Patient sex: F
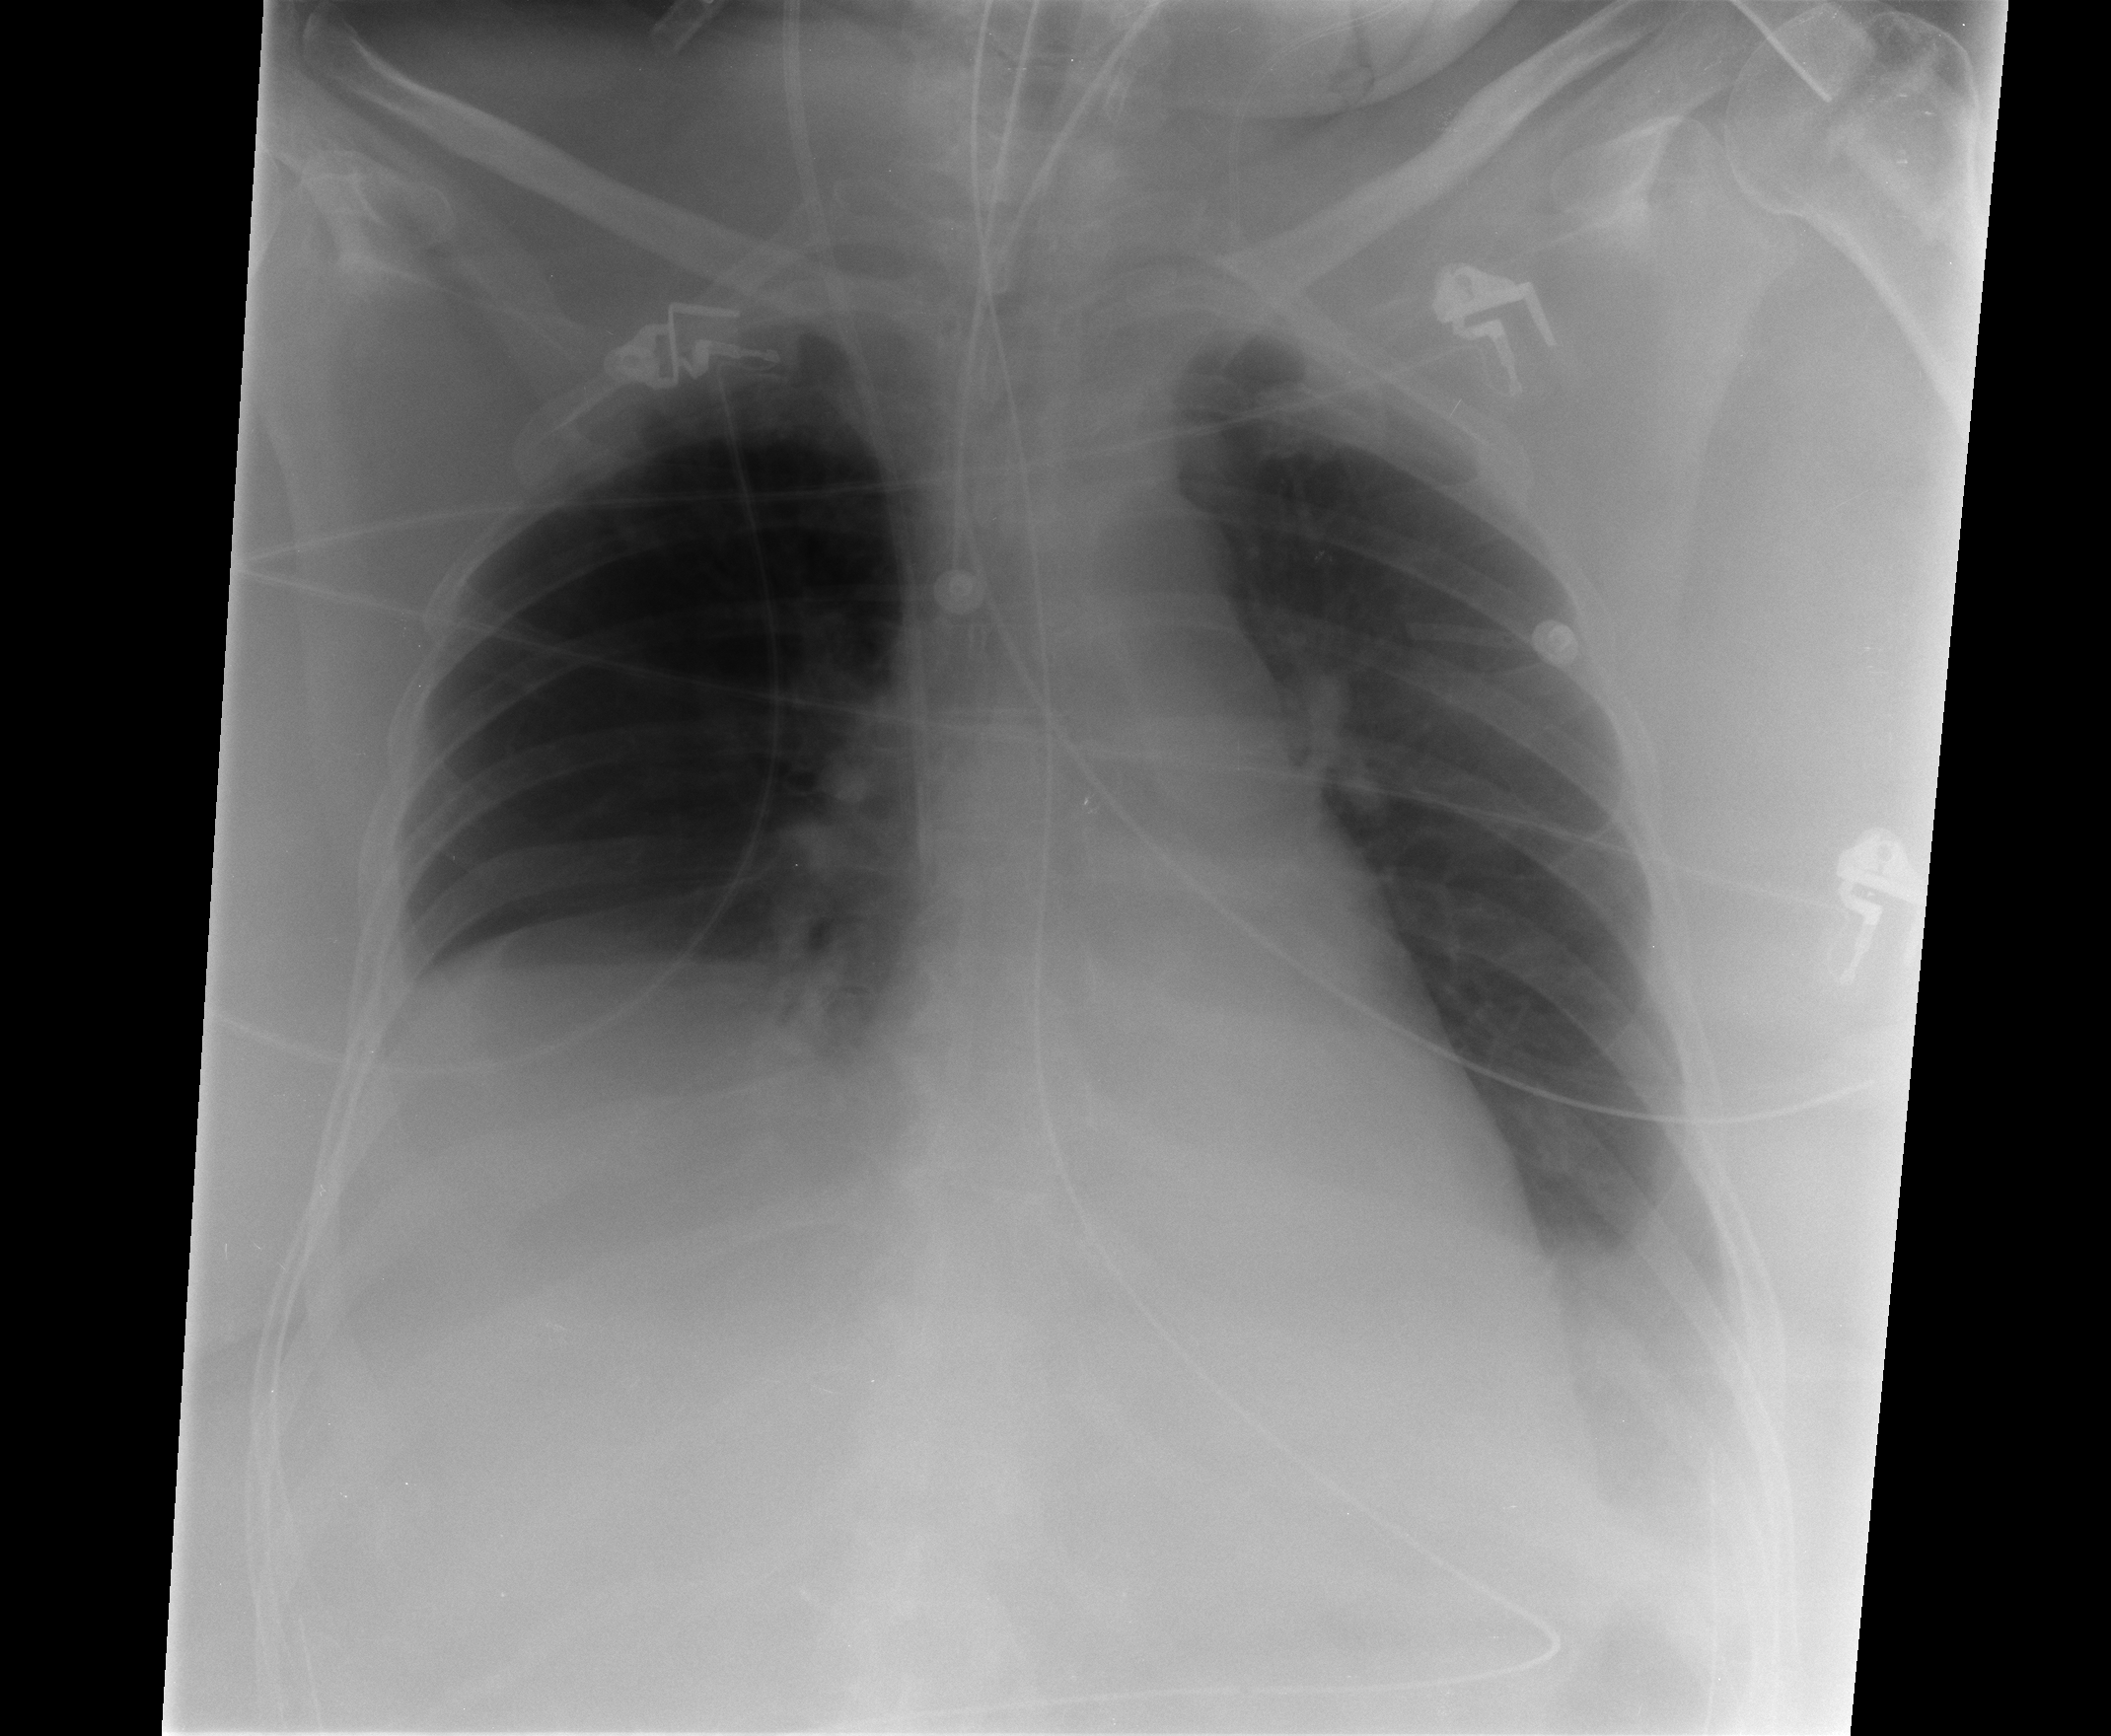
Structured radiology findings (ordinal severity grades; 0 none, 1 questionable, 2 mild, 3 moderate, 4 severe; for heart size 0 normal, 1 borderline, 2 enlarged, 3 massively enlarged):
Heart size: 0
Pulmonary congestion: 0
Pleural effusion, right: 2
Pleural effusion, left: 2
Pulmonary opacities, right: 1
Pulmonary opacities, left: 1
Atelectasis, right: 3
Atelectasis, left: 2